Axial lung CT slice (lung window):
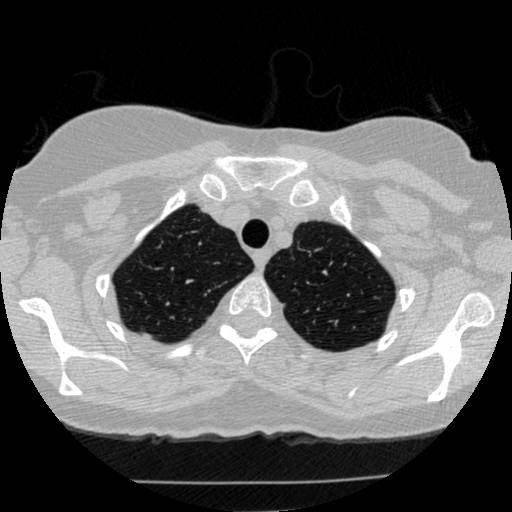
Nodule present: no